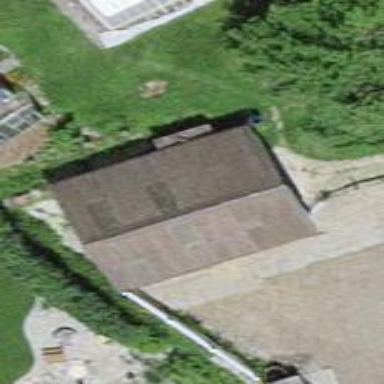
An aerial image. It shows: Rural barn.